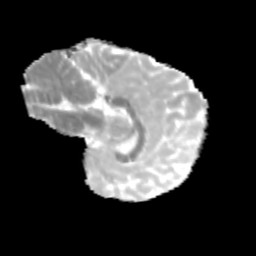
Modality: MD
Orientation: sagittal
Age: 9
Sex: female
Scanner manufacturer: siemens
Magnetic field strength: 3 T
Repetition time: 3.8 s
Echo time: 0.07 s